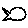
Label: fish